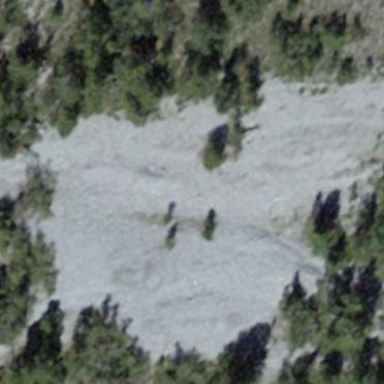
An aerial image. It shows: Natural scree.